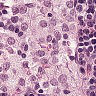
Metastatic tissue present: no